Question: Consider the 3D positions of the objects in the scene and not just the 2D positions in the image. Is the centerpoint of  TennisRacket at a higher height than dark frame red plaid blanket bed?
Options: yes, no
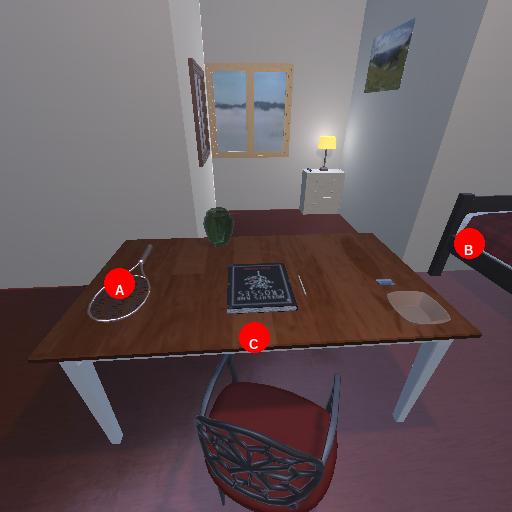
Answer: yes